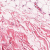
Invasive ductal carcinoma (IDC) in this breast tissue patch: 0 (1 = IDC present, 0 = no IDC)